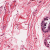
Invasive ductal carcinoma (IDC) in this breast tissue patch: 0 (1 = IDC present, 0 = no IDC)